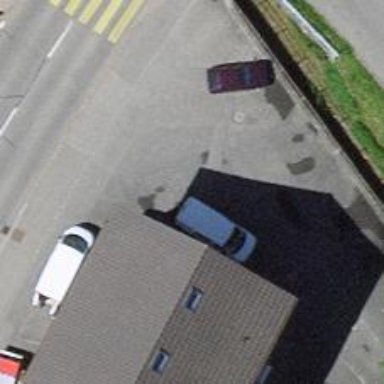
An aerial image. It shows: Post box.